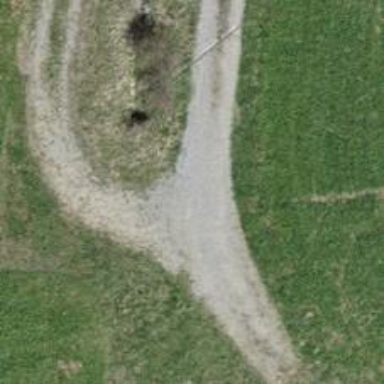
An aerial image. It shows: Track with grade 2 tracktype.